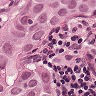
Metastatic tissue present: yes